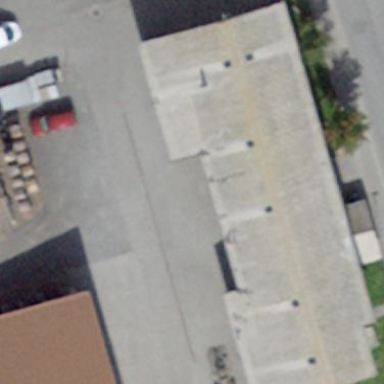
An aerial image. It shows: Gabled building with grey roof.